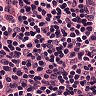
Metastatic tissue present: no